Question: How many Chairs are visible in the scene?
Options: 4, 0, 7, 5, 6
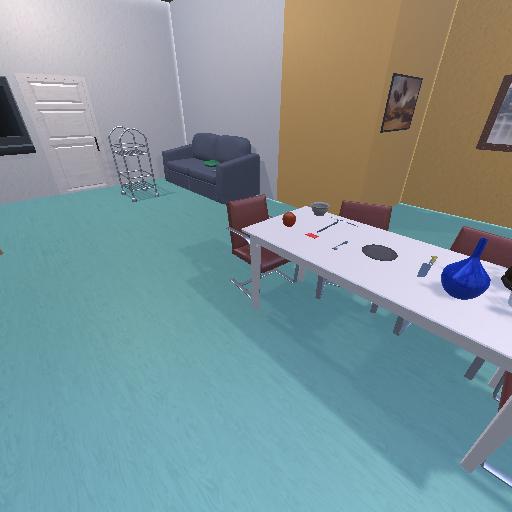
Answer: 4